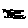
Label: fish